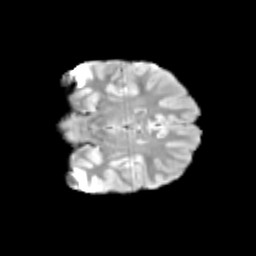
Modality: T2w
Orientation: coronal
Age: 10
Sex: male
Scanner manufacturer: siemens
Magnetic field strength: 3 T
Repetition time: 3.8 s
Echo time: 0.07 s